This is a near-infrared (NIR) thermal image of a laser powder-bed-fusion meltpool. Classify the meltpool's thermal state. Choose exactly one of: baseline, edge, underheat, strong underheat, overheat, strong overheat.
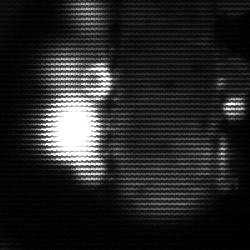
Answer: strong underheat